Question: I am writing crossWord program
First, the user must enter a number "n" , and create a n * n table with TextBoxes that are in white color and blank.
After building the table, the user clicks on several houses and the house backcolor change to black.
My question is after this steps, how many TextBoxes are in the Black color, how many are white, How can I detect the maximum number of consecutive white text box without any black on them, in horizontally or vertically columns,to paste words that match to them!

In above table, form must detect that 5 is max of white consecutive textboxes in second horizontal line or in second vertical line, after user fill them must show 4 is max in first horizontal line, and go on to end...
Here is my code snippents:
'''
private void CreateCrossTable()
{
int count = Convert.ToInt32(textBox1.Text.Trim());
if (count > 10)
count = 10;
int x = 100, y = 100;
const int value = 100;
for (int i = 1; i <= count; i++)
{
for (int j = 1; j <= count; j++)
{
x = value + (j * 20);
TextBox tb = new TextBox();
tb.Name = "txtbox" + i + "-" + j;
tb.Location = new Point(x, y);
tb.Size = new System.Drawing.Size(20, 20);
tb.MouseDoubleClick += new System.Windows.Forms.MouseEventHandler(this.txtMouseDoubleClick);
Controls.Add(tb);
}
y = value + (i * 20);
}
}
private void txtMouseDoubleClick(object sender, MouseEventArgs e)
{
TextBox tb = (TextBox)sender;
tb.BackColor = Color.Black;
tb.Enabled = false;
tb.Text = "|";
}
'''
---
so , now I use LINQ to get All white textbox like this:
'''
IEnumerable<TextBox> FreeItems = frm.Controls.OfType<TextBox>().Where(I => I.BackColor != Color.Black);
'''
how can I get items those who are white and diffrence of X location of them not more than 20!
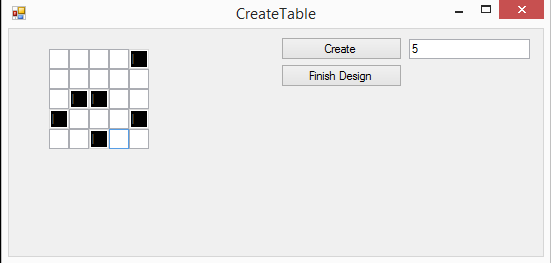
Answer: Try following example
'''
private void findConsecutive()
{
var vertical = (from Control cnt in pnlCrossWord.Controls
where (cnt.GetType().Name.Equals("TextBox")) && (!cnt.BackColor.Equals(Color.Black))
orderby cnt.Top
select cnt.Top).Distinct().ToArray();
var horizontal = (from Control cnt in pnlCrossWord.Controls
where (cnt.GetType().Name.Equals("TextBox")) && (!cnt.BackColor.Equals(Color.Black))
orderby cnt.Left
select cnt.Left).Distinct().ToArray();
List<int> vList = new List<int>();
int iIndex = 0;
foreach (int top in vertical)
{
vList.Add(0);
int vIndex = 0;
int iConsecutive = 0;
int iLastLeft = -1;
var Item = (from Control cnt in pnlCrossWord.Controls
where (cnt.GetType().Name.Equals("TextBox")) && (!cnt.BackColor.Equals(Color.Black))
&& (cnt.Top.Equals(top))
select (TextBox)cnt).ToArray();
foreach (TextBox txt in Item)
{
if ((iLastLeft + txt.Width) < txt.Left && iLastLeft > -1)
{
if (iConsecutive > vList[iIndex])
vList[iIndex] = iConsecutive;
iConsecutive = 0;
}
iConsecutive++;
iLastLeft = txt.Left;
vIndex++;
}
if (iConsecutive > vList[iIndex])
vList[iIndex] = iConsecutive;
iIndex++;
}
int MaxConsicutiveIndex = vList.IndexOf(vList.Max());
}
'''
Above code will retrieve the Line Index of Maximum Consicutive White box in Horizontal Line.